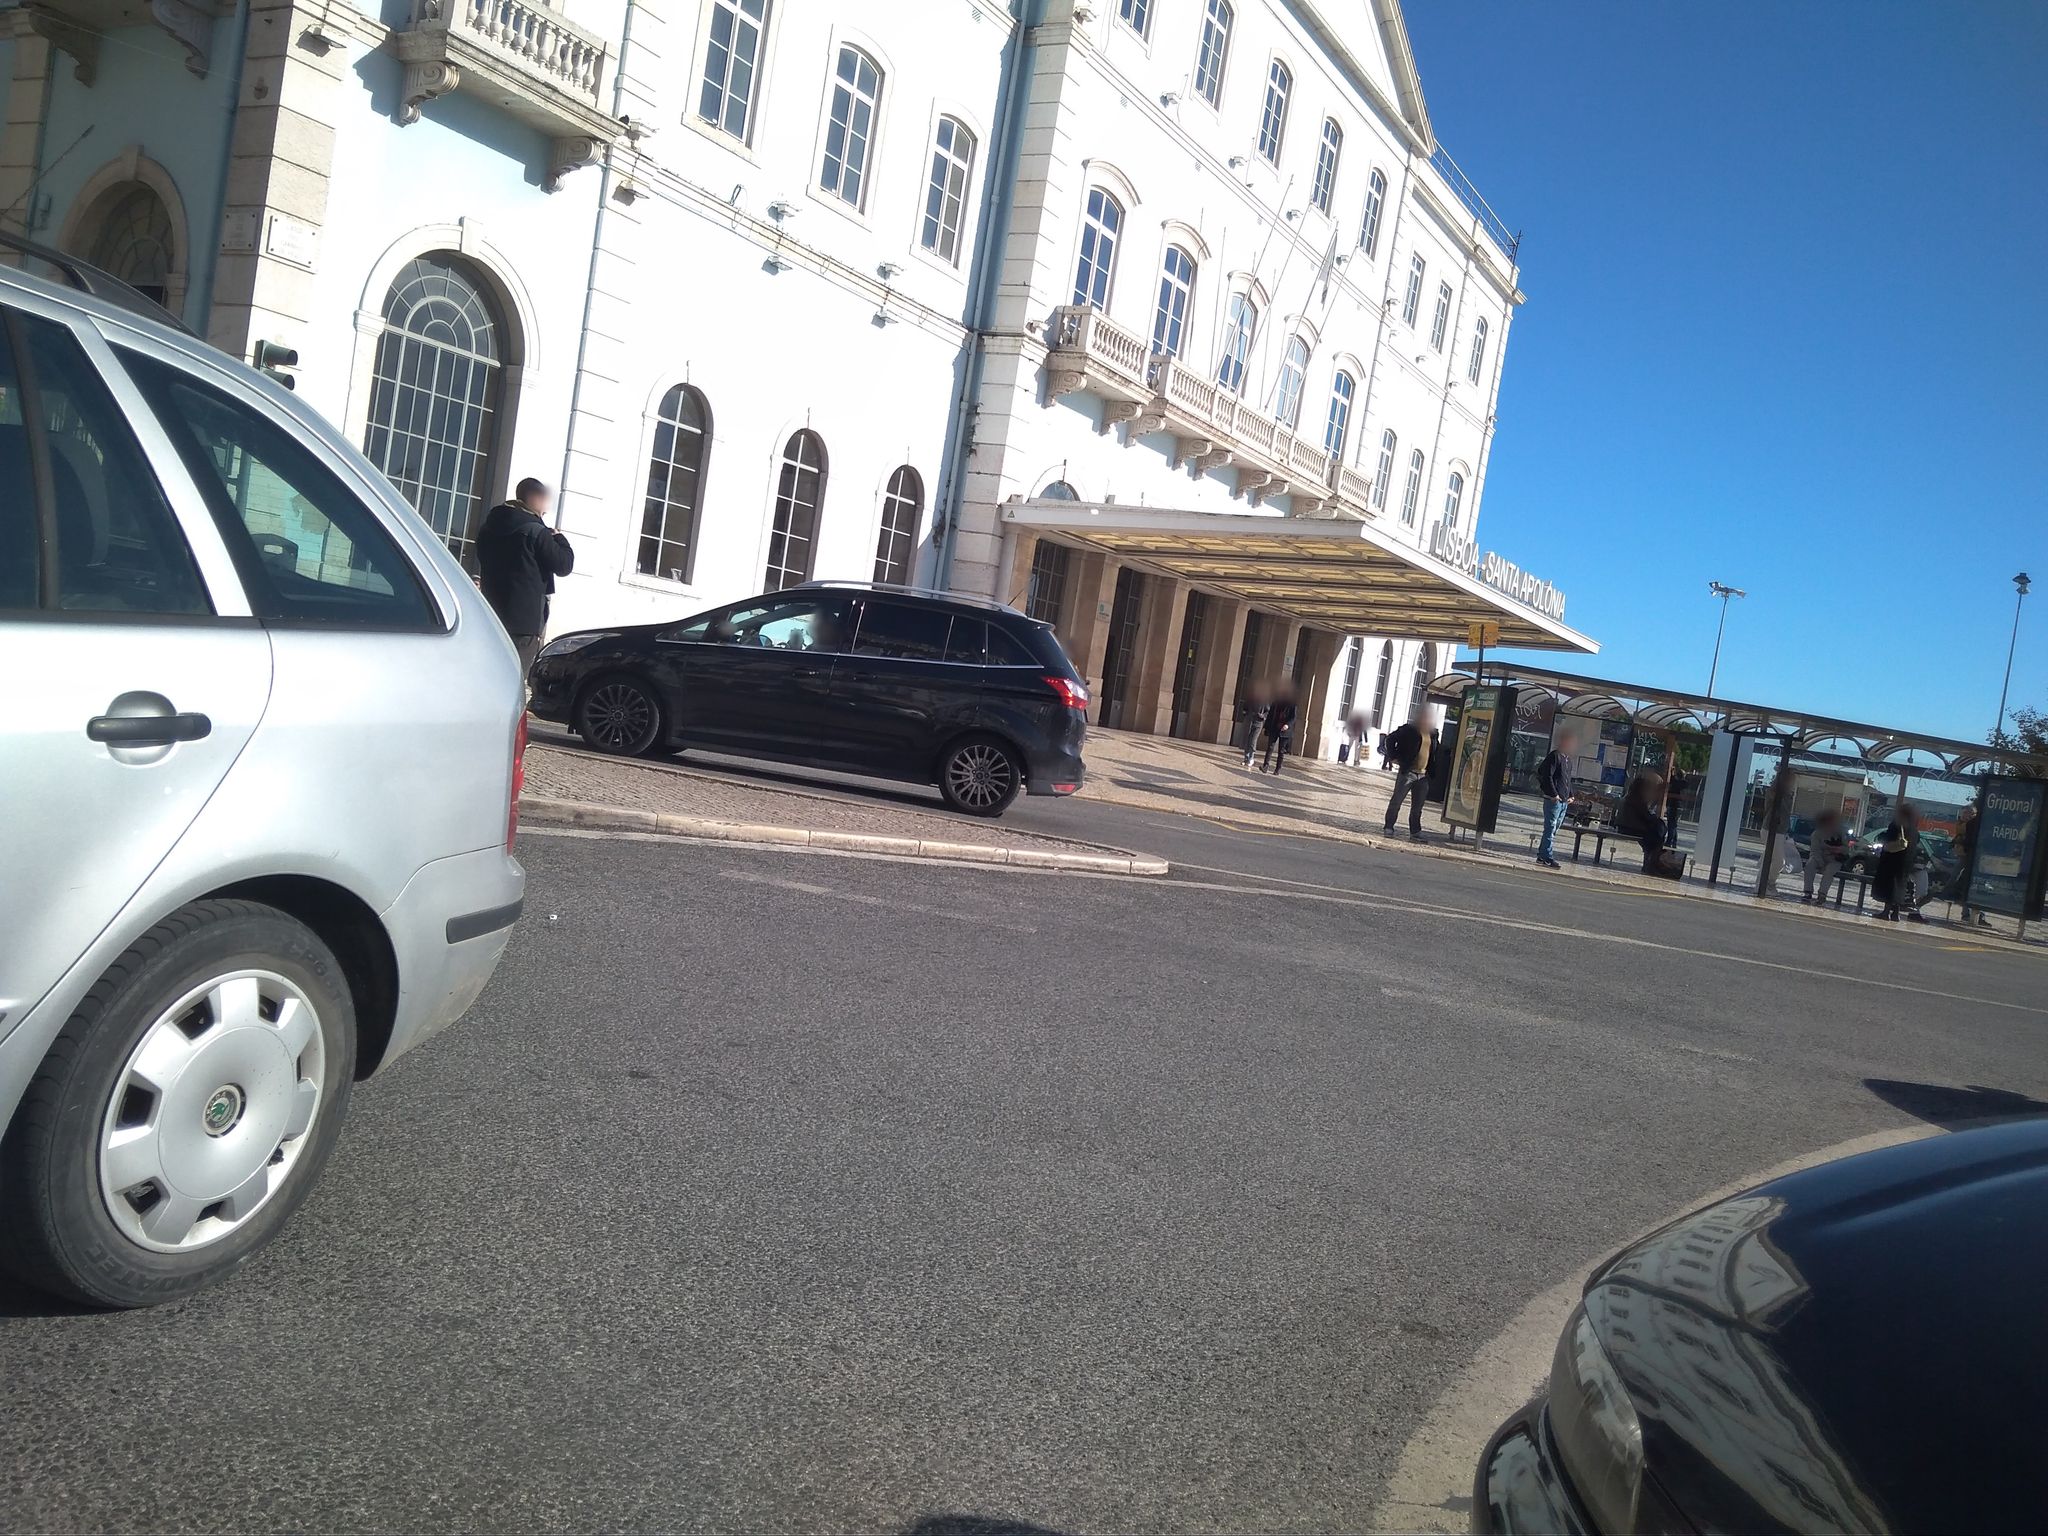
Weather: clear
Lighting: day
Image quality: good
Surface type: walking surface
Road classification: tertiary_link, residential
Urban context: urban centre
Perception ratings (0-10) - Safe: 4.42, Lively: 7.77, Beautiful: 4.69, Boring: 6.45, Depressing: 2.58, Wealthy: 9.17